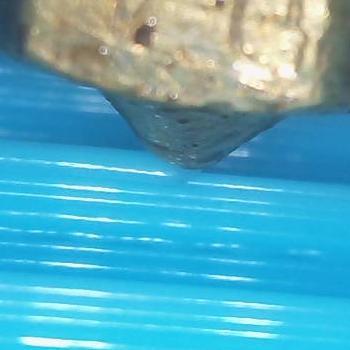
Flow rate: 224%